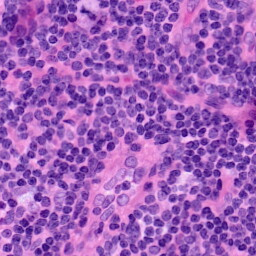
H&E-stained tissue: LymphNode